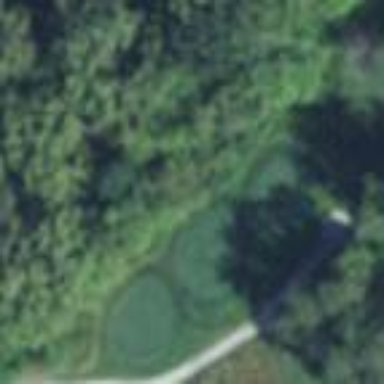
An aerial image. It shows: Area with grass used as rough in golf course.